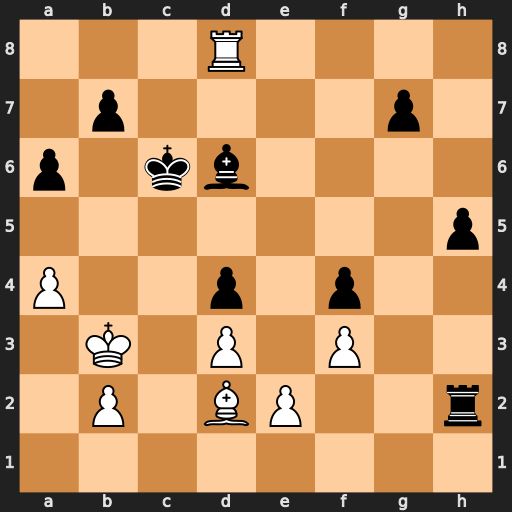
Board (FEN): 3R4/1p4p1/p1kb4/7p/P2p1p2/1K1P1P2/1P1BP2r/8
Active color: w
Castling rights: -
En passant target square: -
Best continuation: Rxd6+ Kxd6 Bxf4+ Kc6 Bxh2